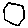
Label: hexagon